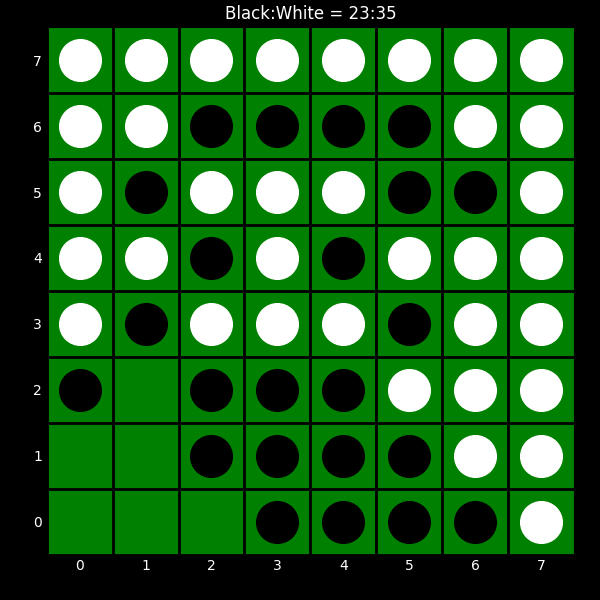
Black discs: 23
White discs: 35